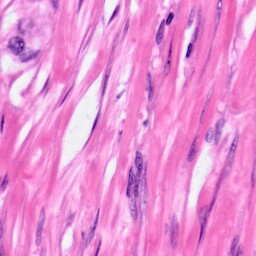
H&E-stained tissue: Pancreatic